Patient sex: M
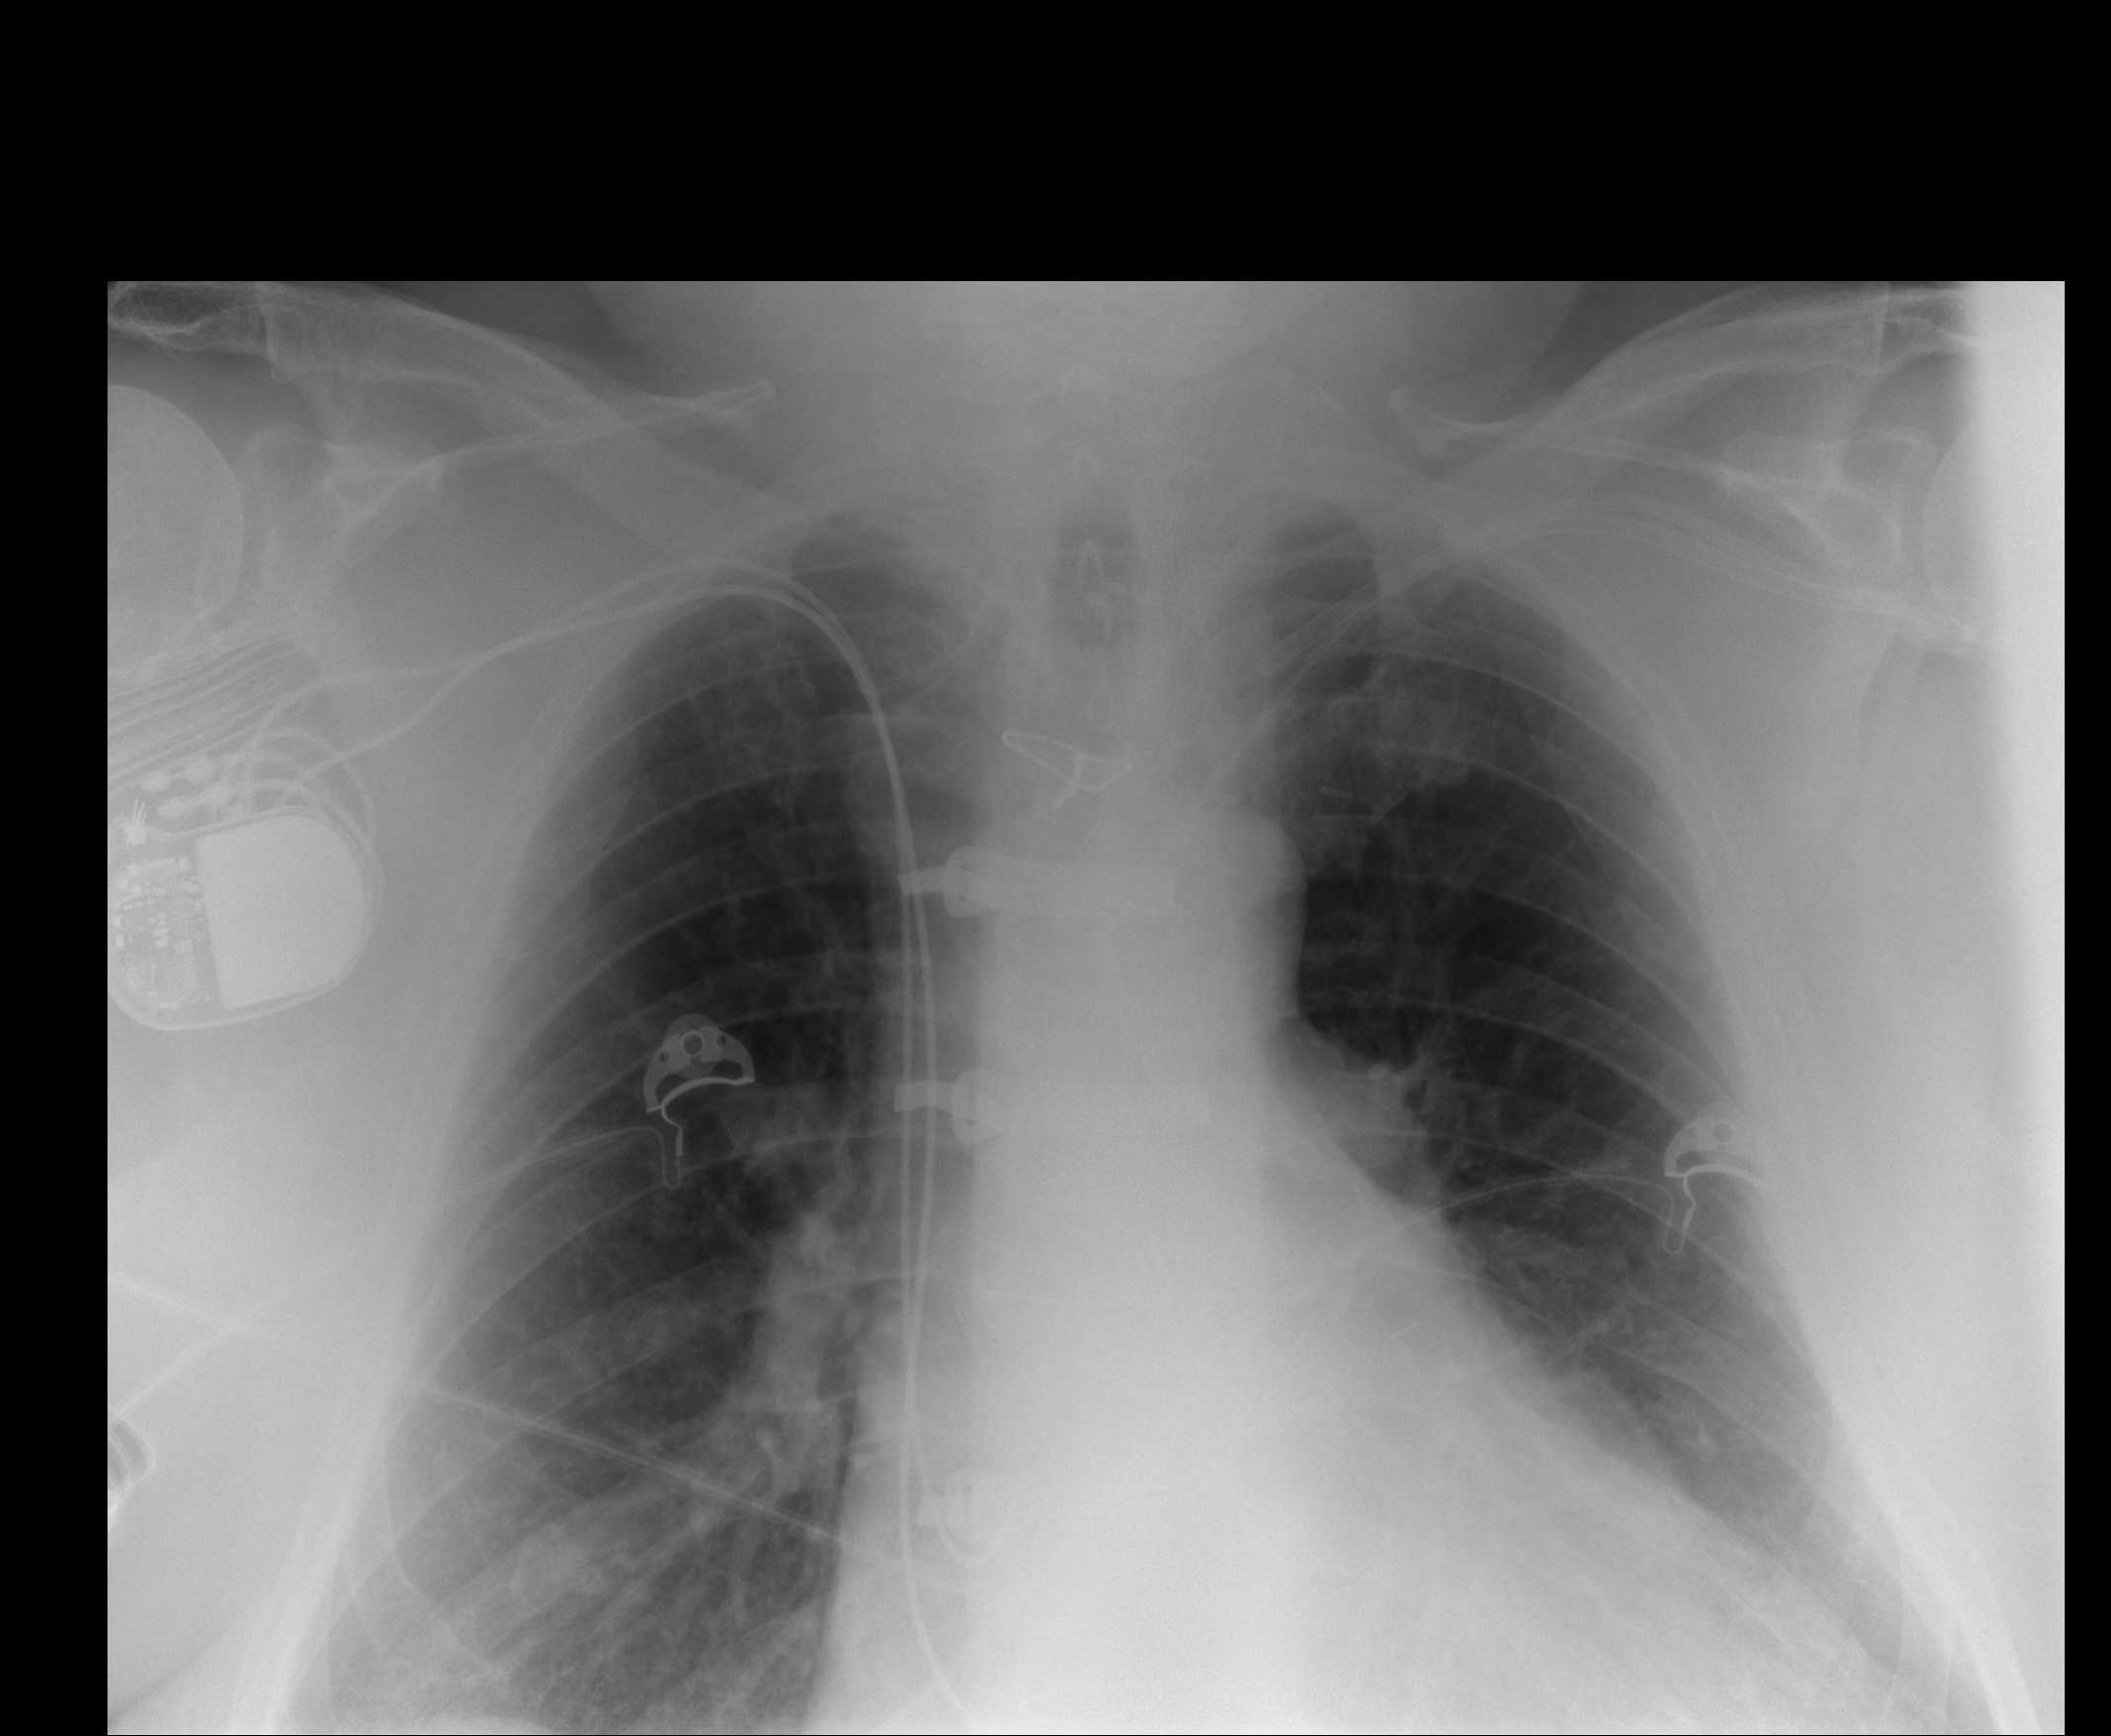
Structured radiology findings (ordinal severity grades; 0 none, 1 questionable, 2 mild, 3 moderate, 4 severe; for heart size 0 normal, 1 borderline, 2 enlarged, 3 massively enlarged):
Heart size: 2
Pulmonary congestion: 1
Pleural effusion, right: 0
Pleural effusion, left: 1
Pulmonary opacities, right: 0
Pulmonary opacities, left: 0
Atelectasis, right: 1
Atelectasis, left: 1